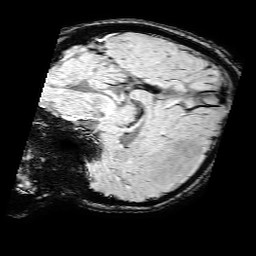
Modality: SWI
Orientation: sagittal
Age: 26
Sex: female
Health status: ill
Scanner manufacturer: philips
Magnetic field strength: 3 T
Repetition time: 0.031 s